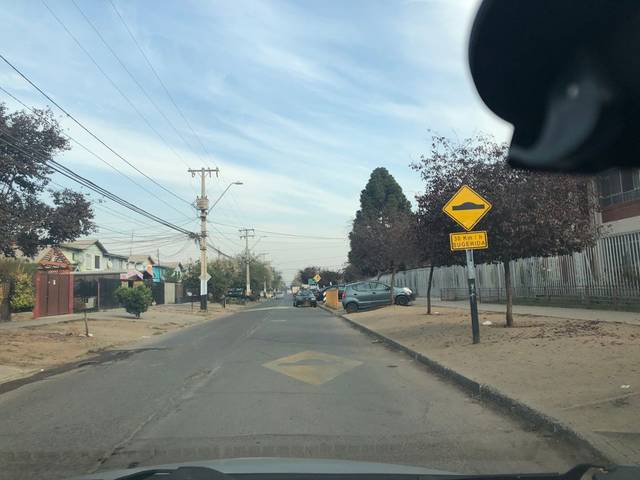
Region: Chile
Coordinates: -33.584, -70.553